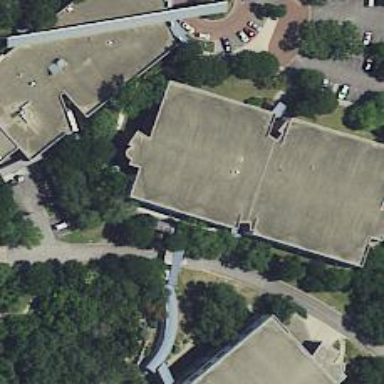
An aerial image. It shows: Office building.